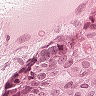
Metastatic tissue present: yes